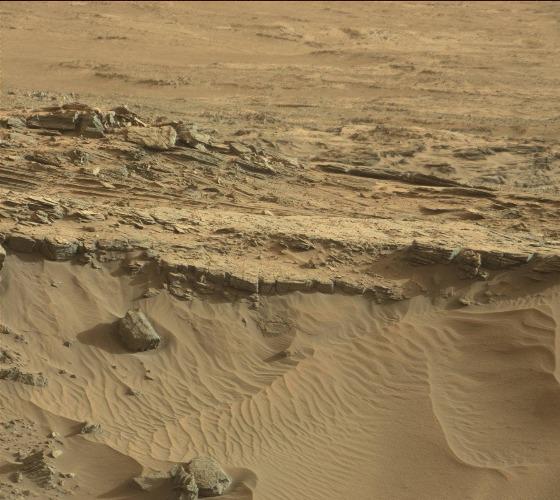
Terrain classes present: Bedrock, Gravel / Sand / Soil, Rock, Shadow